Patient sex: F
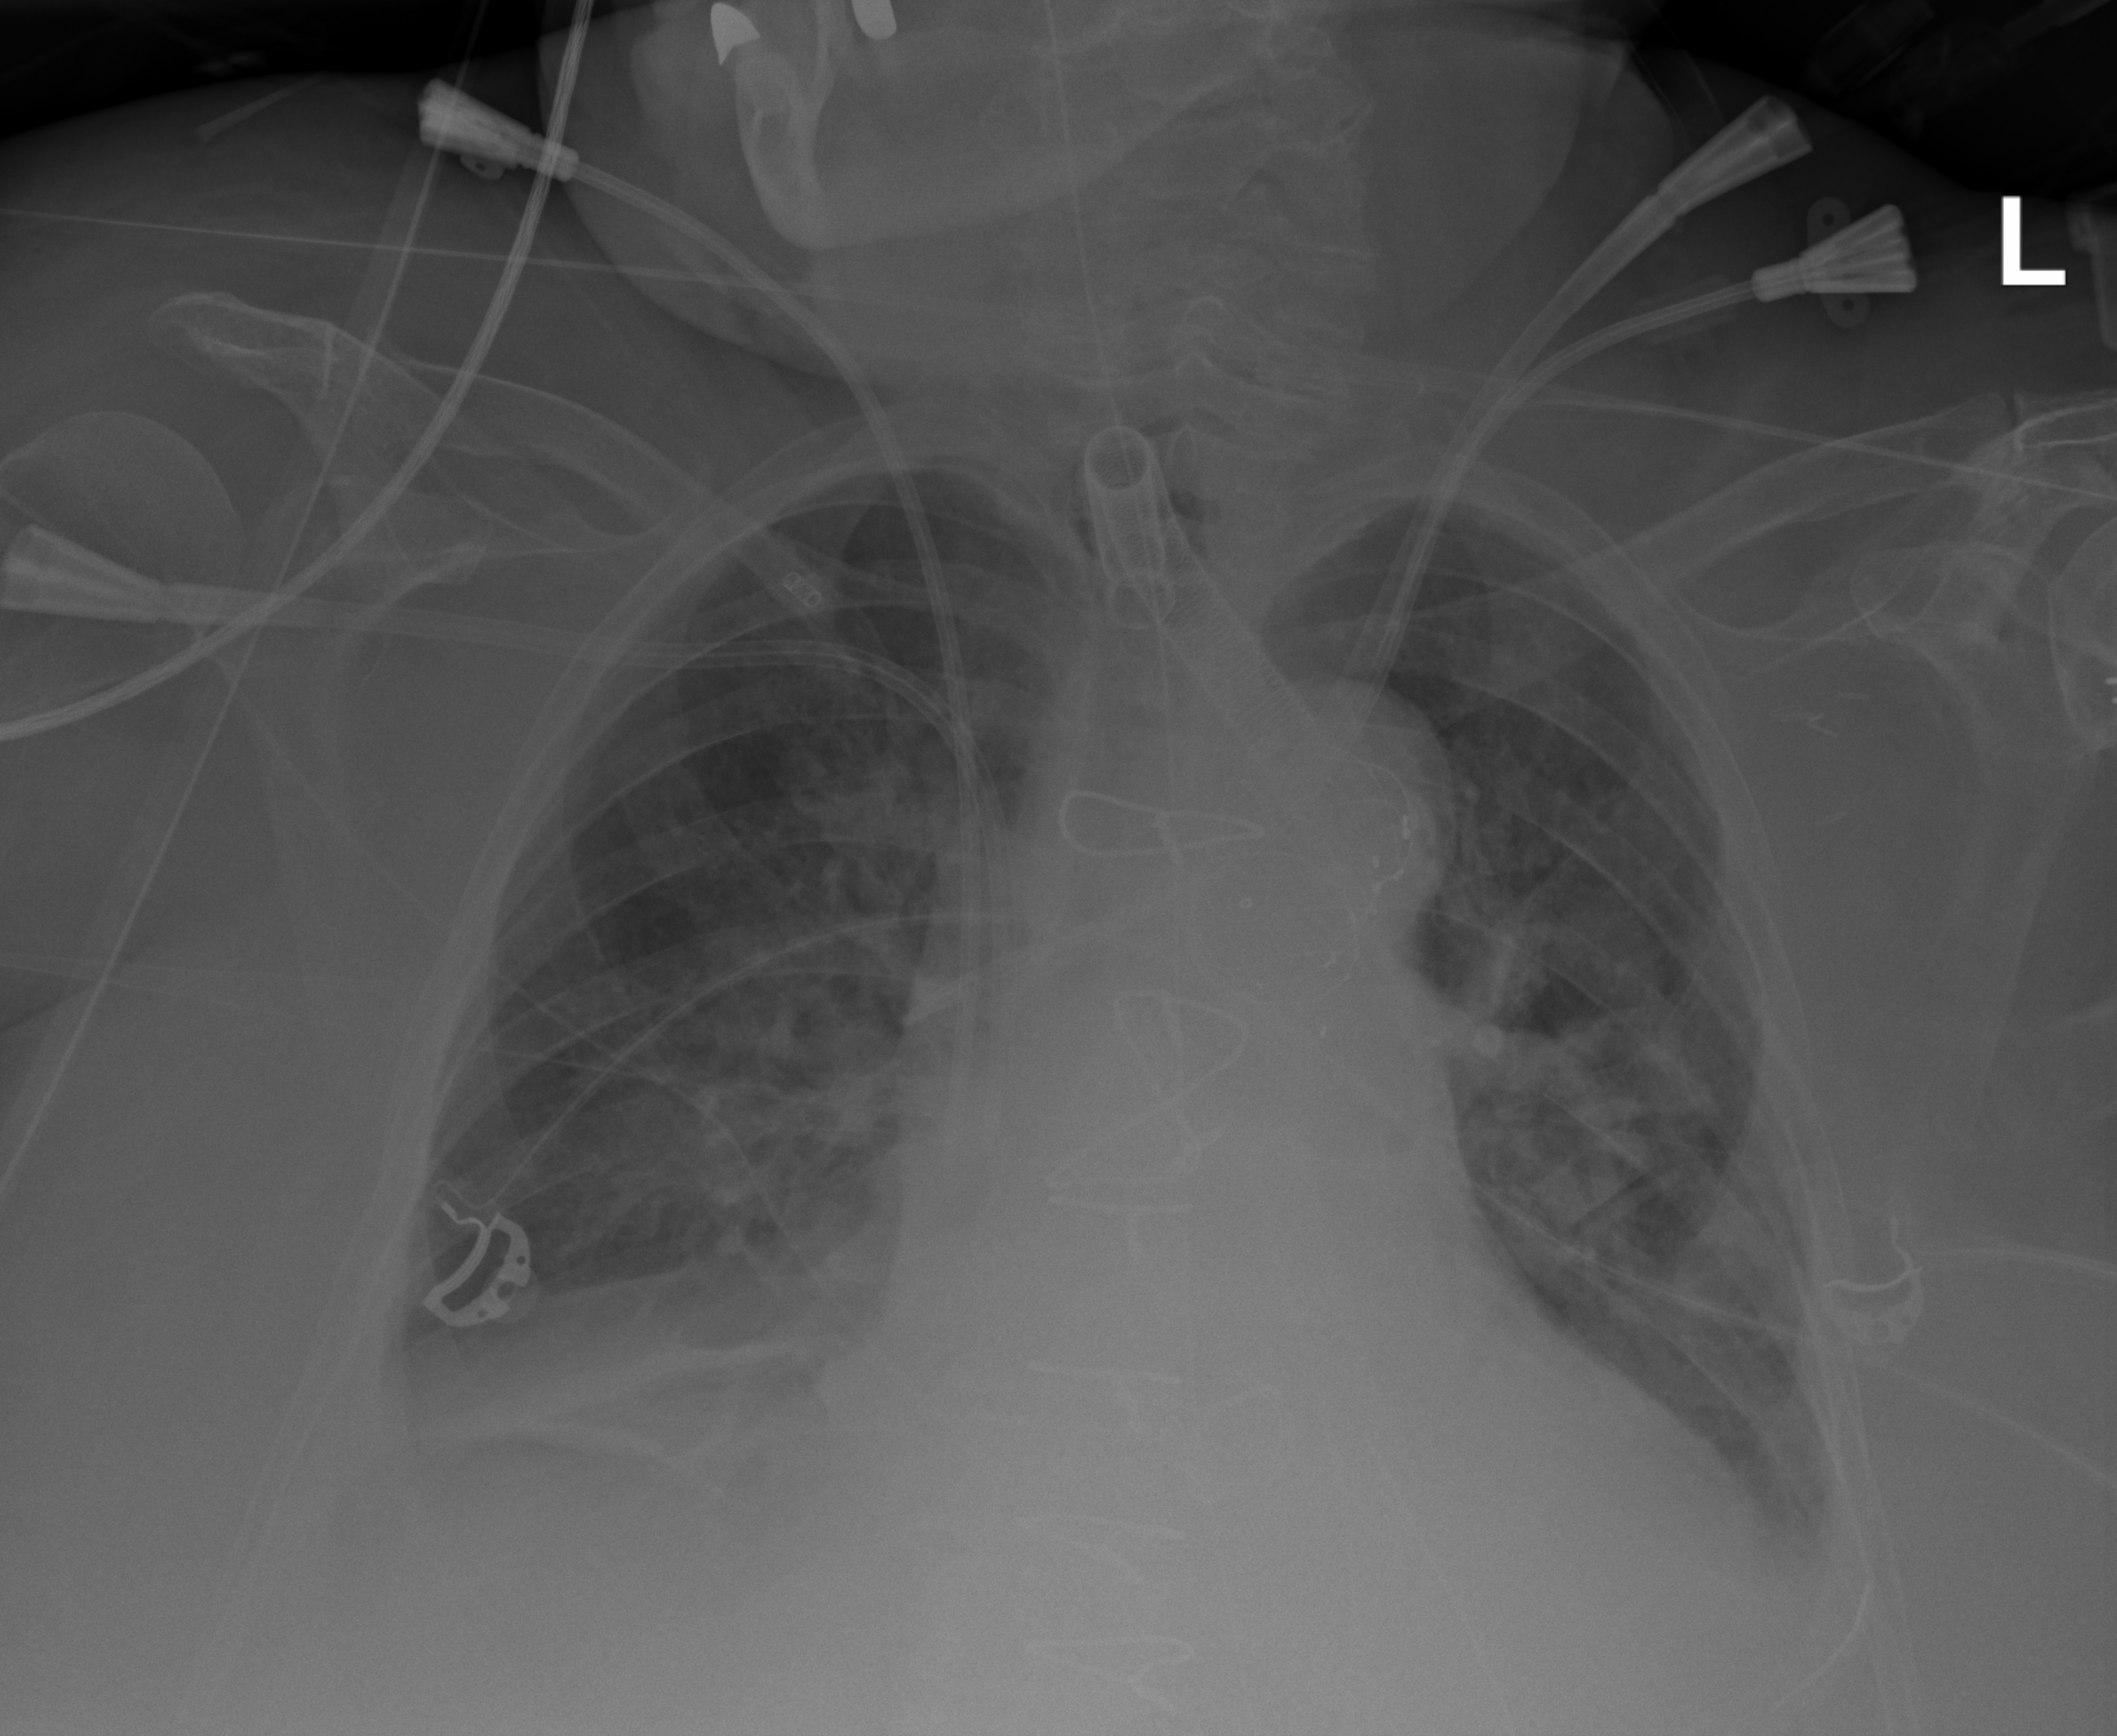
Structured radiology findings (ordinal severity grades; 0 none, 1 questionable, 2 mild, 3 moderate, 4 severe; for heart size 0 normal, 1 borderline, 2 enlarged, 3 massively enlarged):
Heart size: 2
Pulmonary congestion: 2
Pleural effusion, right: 2
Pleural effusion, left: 2
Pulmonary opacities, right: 2
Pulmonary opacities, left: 0
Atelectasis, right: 2
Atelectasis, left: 2